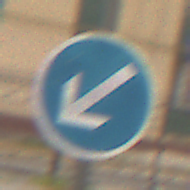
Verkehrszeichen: VorgeschriebeneVorbeifahrtLinks
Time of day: MorningAfternoon
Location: Outdoor (Urban)
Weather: Overcast
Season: NotSpecified
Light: Natural